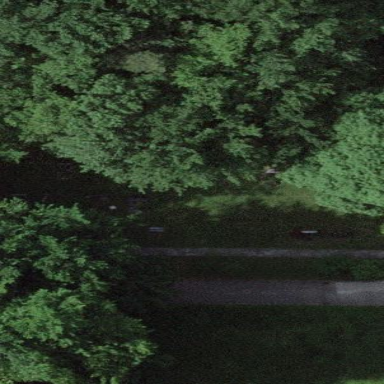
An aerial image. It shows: Sector in the cemetery.